Question: In Heroku, is there a way to retrieve the list of custom domains as specified in the Heroku app settings using Node.js?
ie - these:

process or process.env doesn't provide these:
'''
process.???
process.env.???
'''
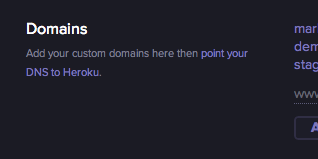
Answer: Make a platform API call using <URL>:
'''
var Heroku = require('heroku-client');
var heroku = new Heroku({ token: process.env.HEROKU_API_TOKEN });
var app = heroku.apps('my-app');
app.domains().list(function (err, domains) {
// List of the app's 'domains'
});
'''
API reference: <URL>